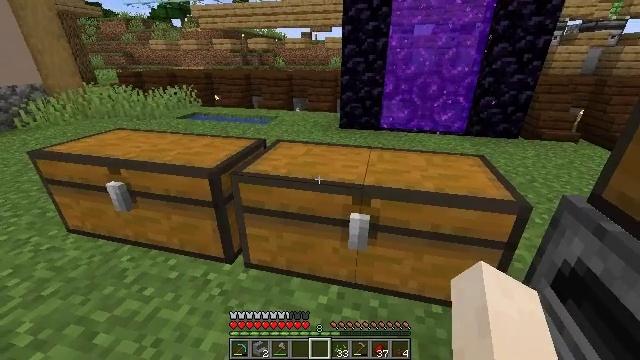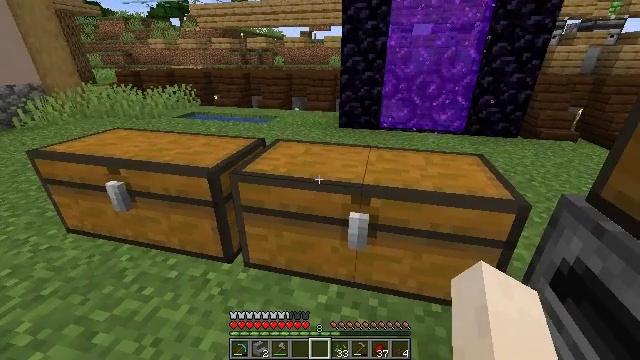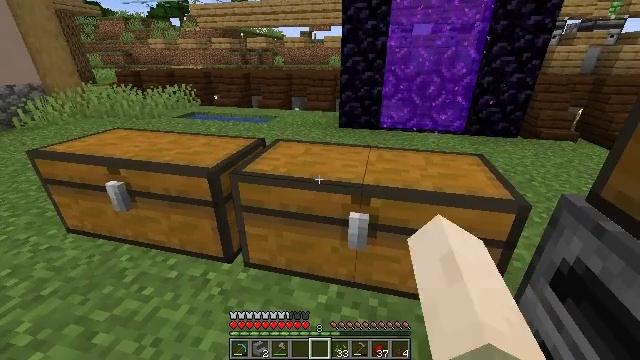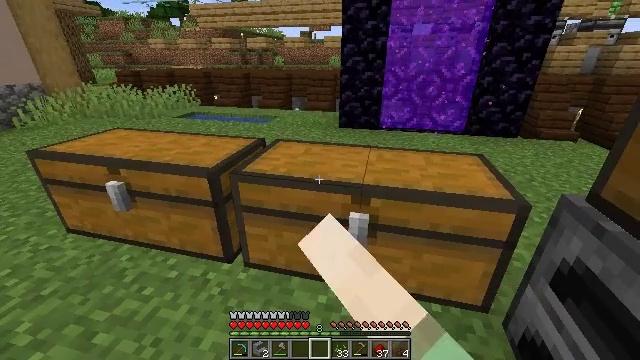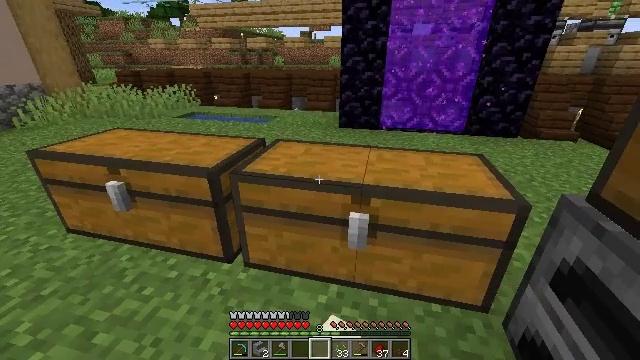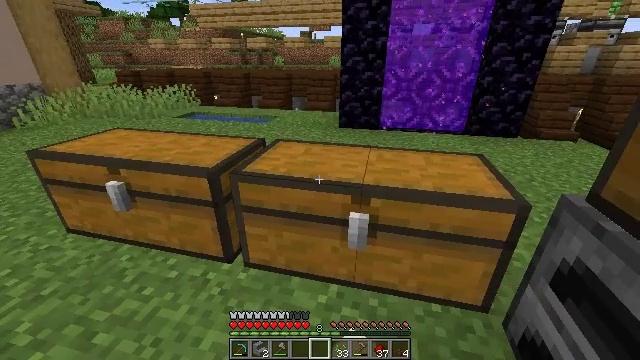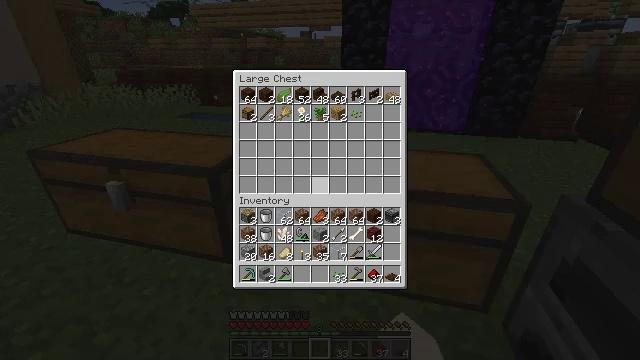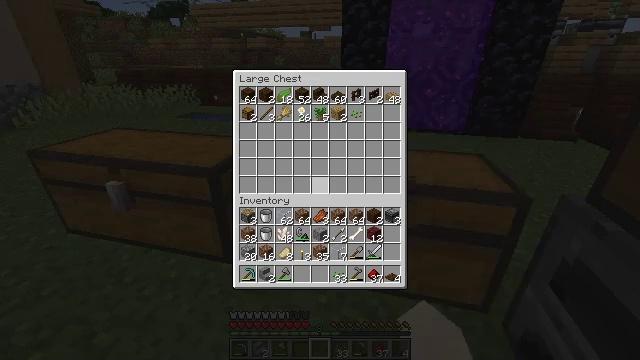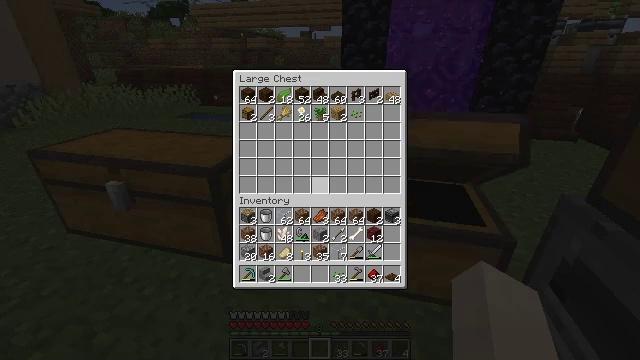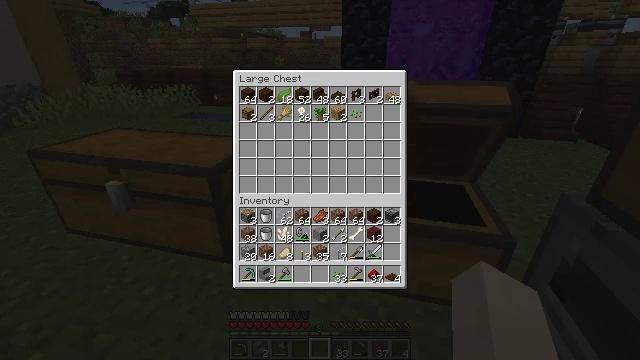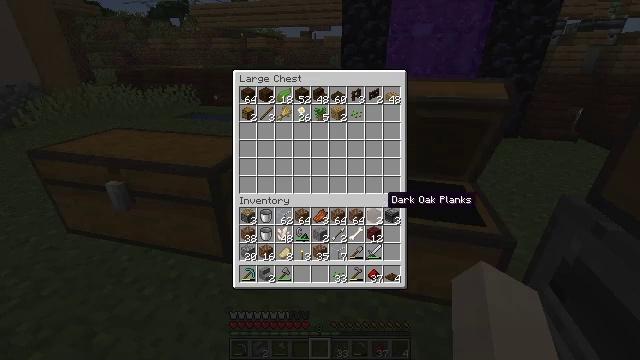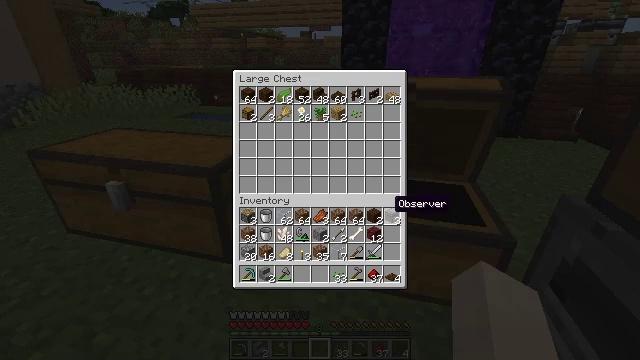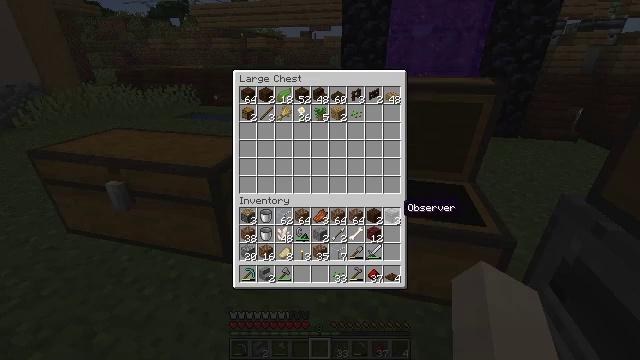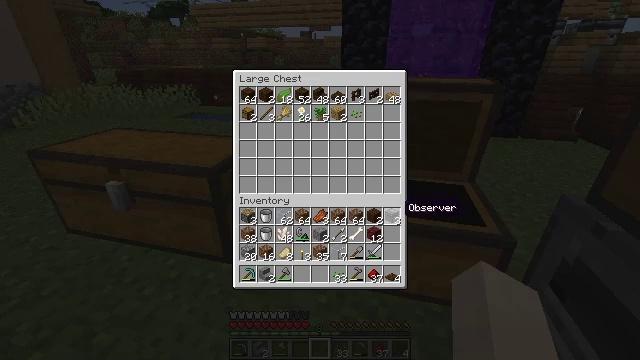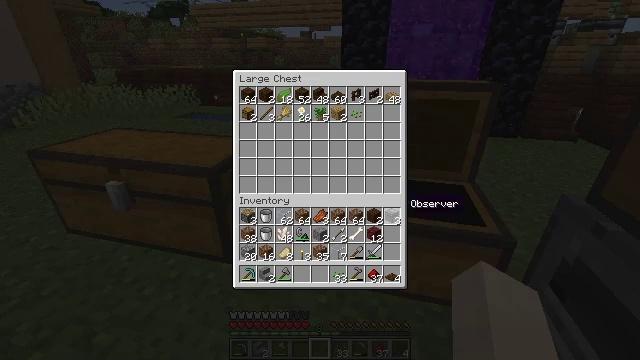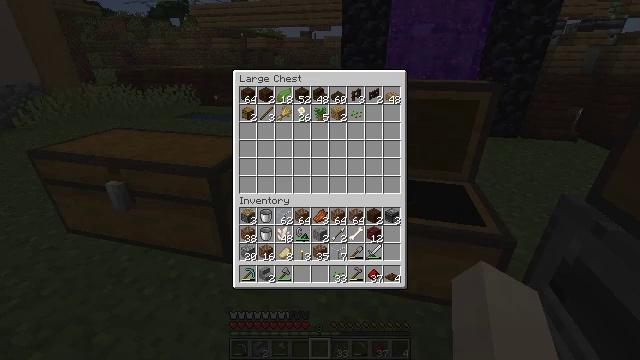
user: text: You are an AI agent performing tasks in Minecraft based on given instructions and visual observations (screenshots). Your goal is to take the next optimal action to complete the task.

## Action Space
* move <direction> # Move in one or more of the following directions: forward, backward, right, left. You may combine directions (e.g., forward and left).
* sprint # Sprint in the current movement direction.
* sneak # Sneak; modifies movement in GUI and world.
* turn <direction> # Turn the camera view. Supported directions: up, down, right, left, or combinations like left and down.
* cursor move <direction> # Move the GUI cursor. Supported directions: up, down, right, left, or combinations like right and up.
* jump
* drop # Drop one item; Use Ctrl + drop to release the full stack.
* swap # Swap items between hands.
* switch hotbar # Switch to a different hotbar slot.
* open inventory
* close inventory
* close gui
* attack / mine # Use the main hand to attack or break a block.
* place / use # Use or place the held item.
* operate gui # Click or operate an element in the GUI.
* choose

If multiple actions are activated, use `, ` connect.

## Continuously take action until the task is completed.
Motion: motion action
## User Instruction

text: Take wooden slabs to craft a composter.
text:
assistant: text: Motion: use / place
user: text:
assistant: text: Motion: use / place
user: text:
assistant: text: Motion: use / place
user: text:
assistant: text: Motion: use / place
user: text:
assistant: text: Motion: no_op
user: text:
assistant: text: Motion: no_op
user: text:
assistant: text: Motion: no_op
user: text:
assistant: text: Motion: no_op
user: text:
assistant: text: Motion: turn right and down
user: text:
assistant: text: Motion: turn right and down
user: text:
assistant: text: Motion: turn right
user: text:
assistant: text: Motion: turn right
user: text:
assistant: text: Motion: no_op
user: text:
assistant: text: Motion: no_op
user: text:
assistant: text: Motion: turn up
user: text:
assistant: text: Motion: turn up
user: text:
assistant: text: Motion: turn up
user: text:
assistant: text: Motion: no_op
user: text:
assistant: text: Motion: no_op
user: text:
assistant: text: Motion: no_op
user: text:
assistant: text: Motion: no_op
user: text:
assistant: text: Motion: no_op
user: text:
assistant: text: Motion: no_op
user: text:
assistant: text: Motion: no_op
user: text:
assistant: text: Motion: no_op
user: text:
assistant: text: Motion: no_op
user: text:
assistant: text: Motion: no_op
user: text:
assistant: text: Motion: no_op
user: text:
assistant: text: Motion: turn up
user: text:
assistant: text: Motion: turn up